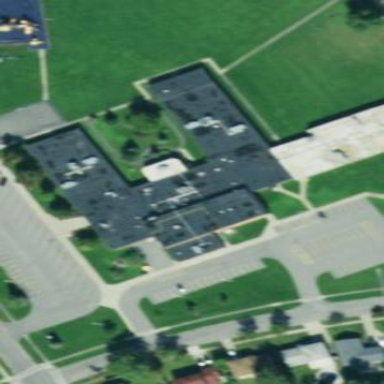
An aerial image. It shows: School building.